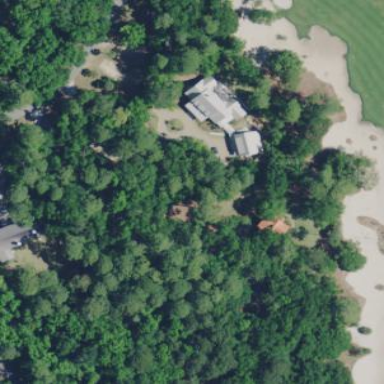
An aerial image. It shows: Golf bunker filled with sandy terrain.